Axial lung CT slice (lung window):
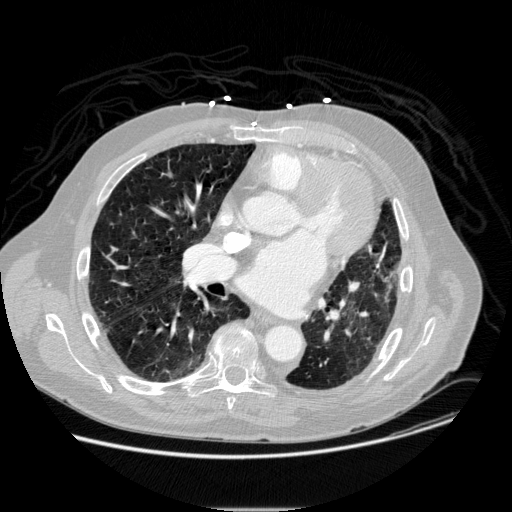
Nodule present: no